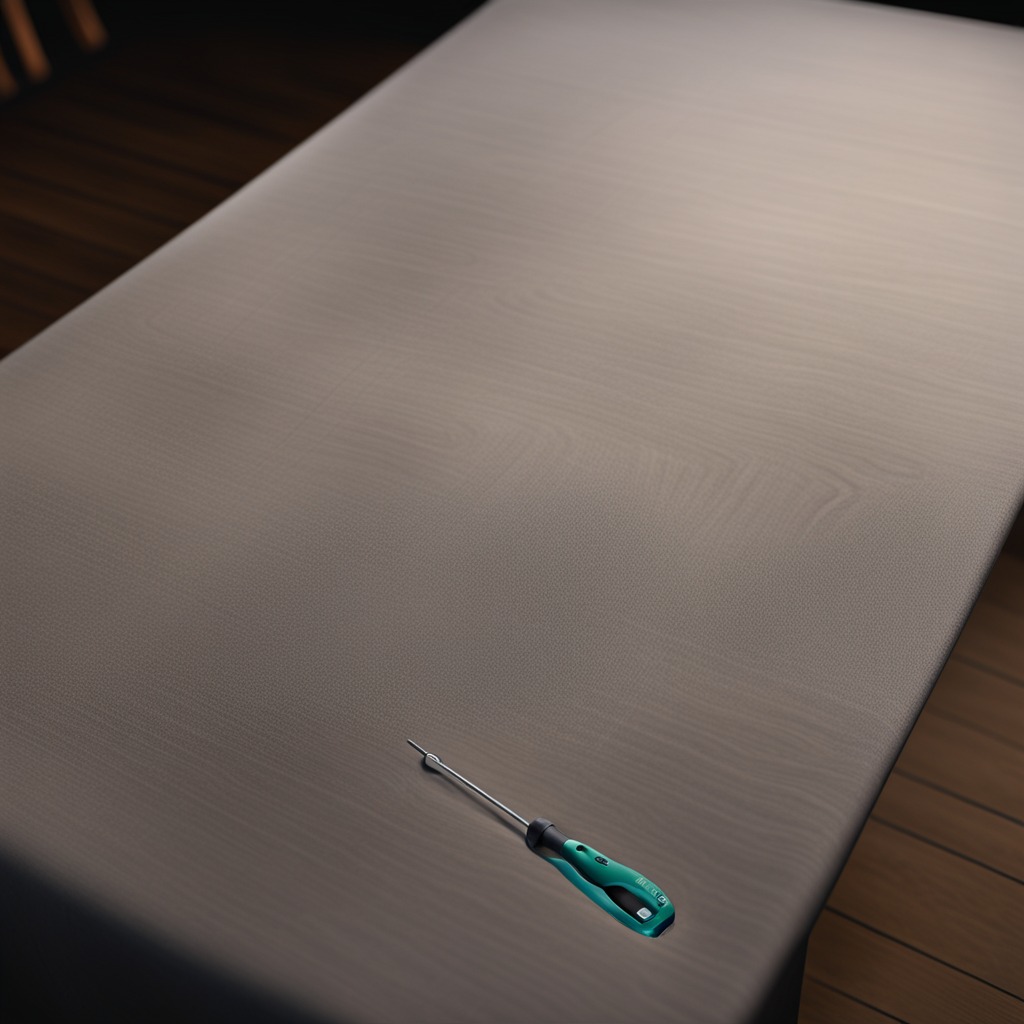
A screwdriver lies on the wooden table.